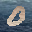
Label: 0